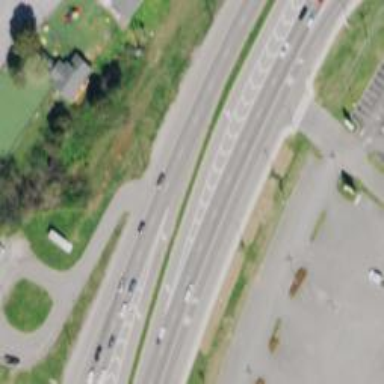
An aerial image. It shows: Primary highway.